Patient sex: M
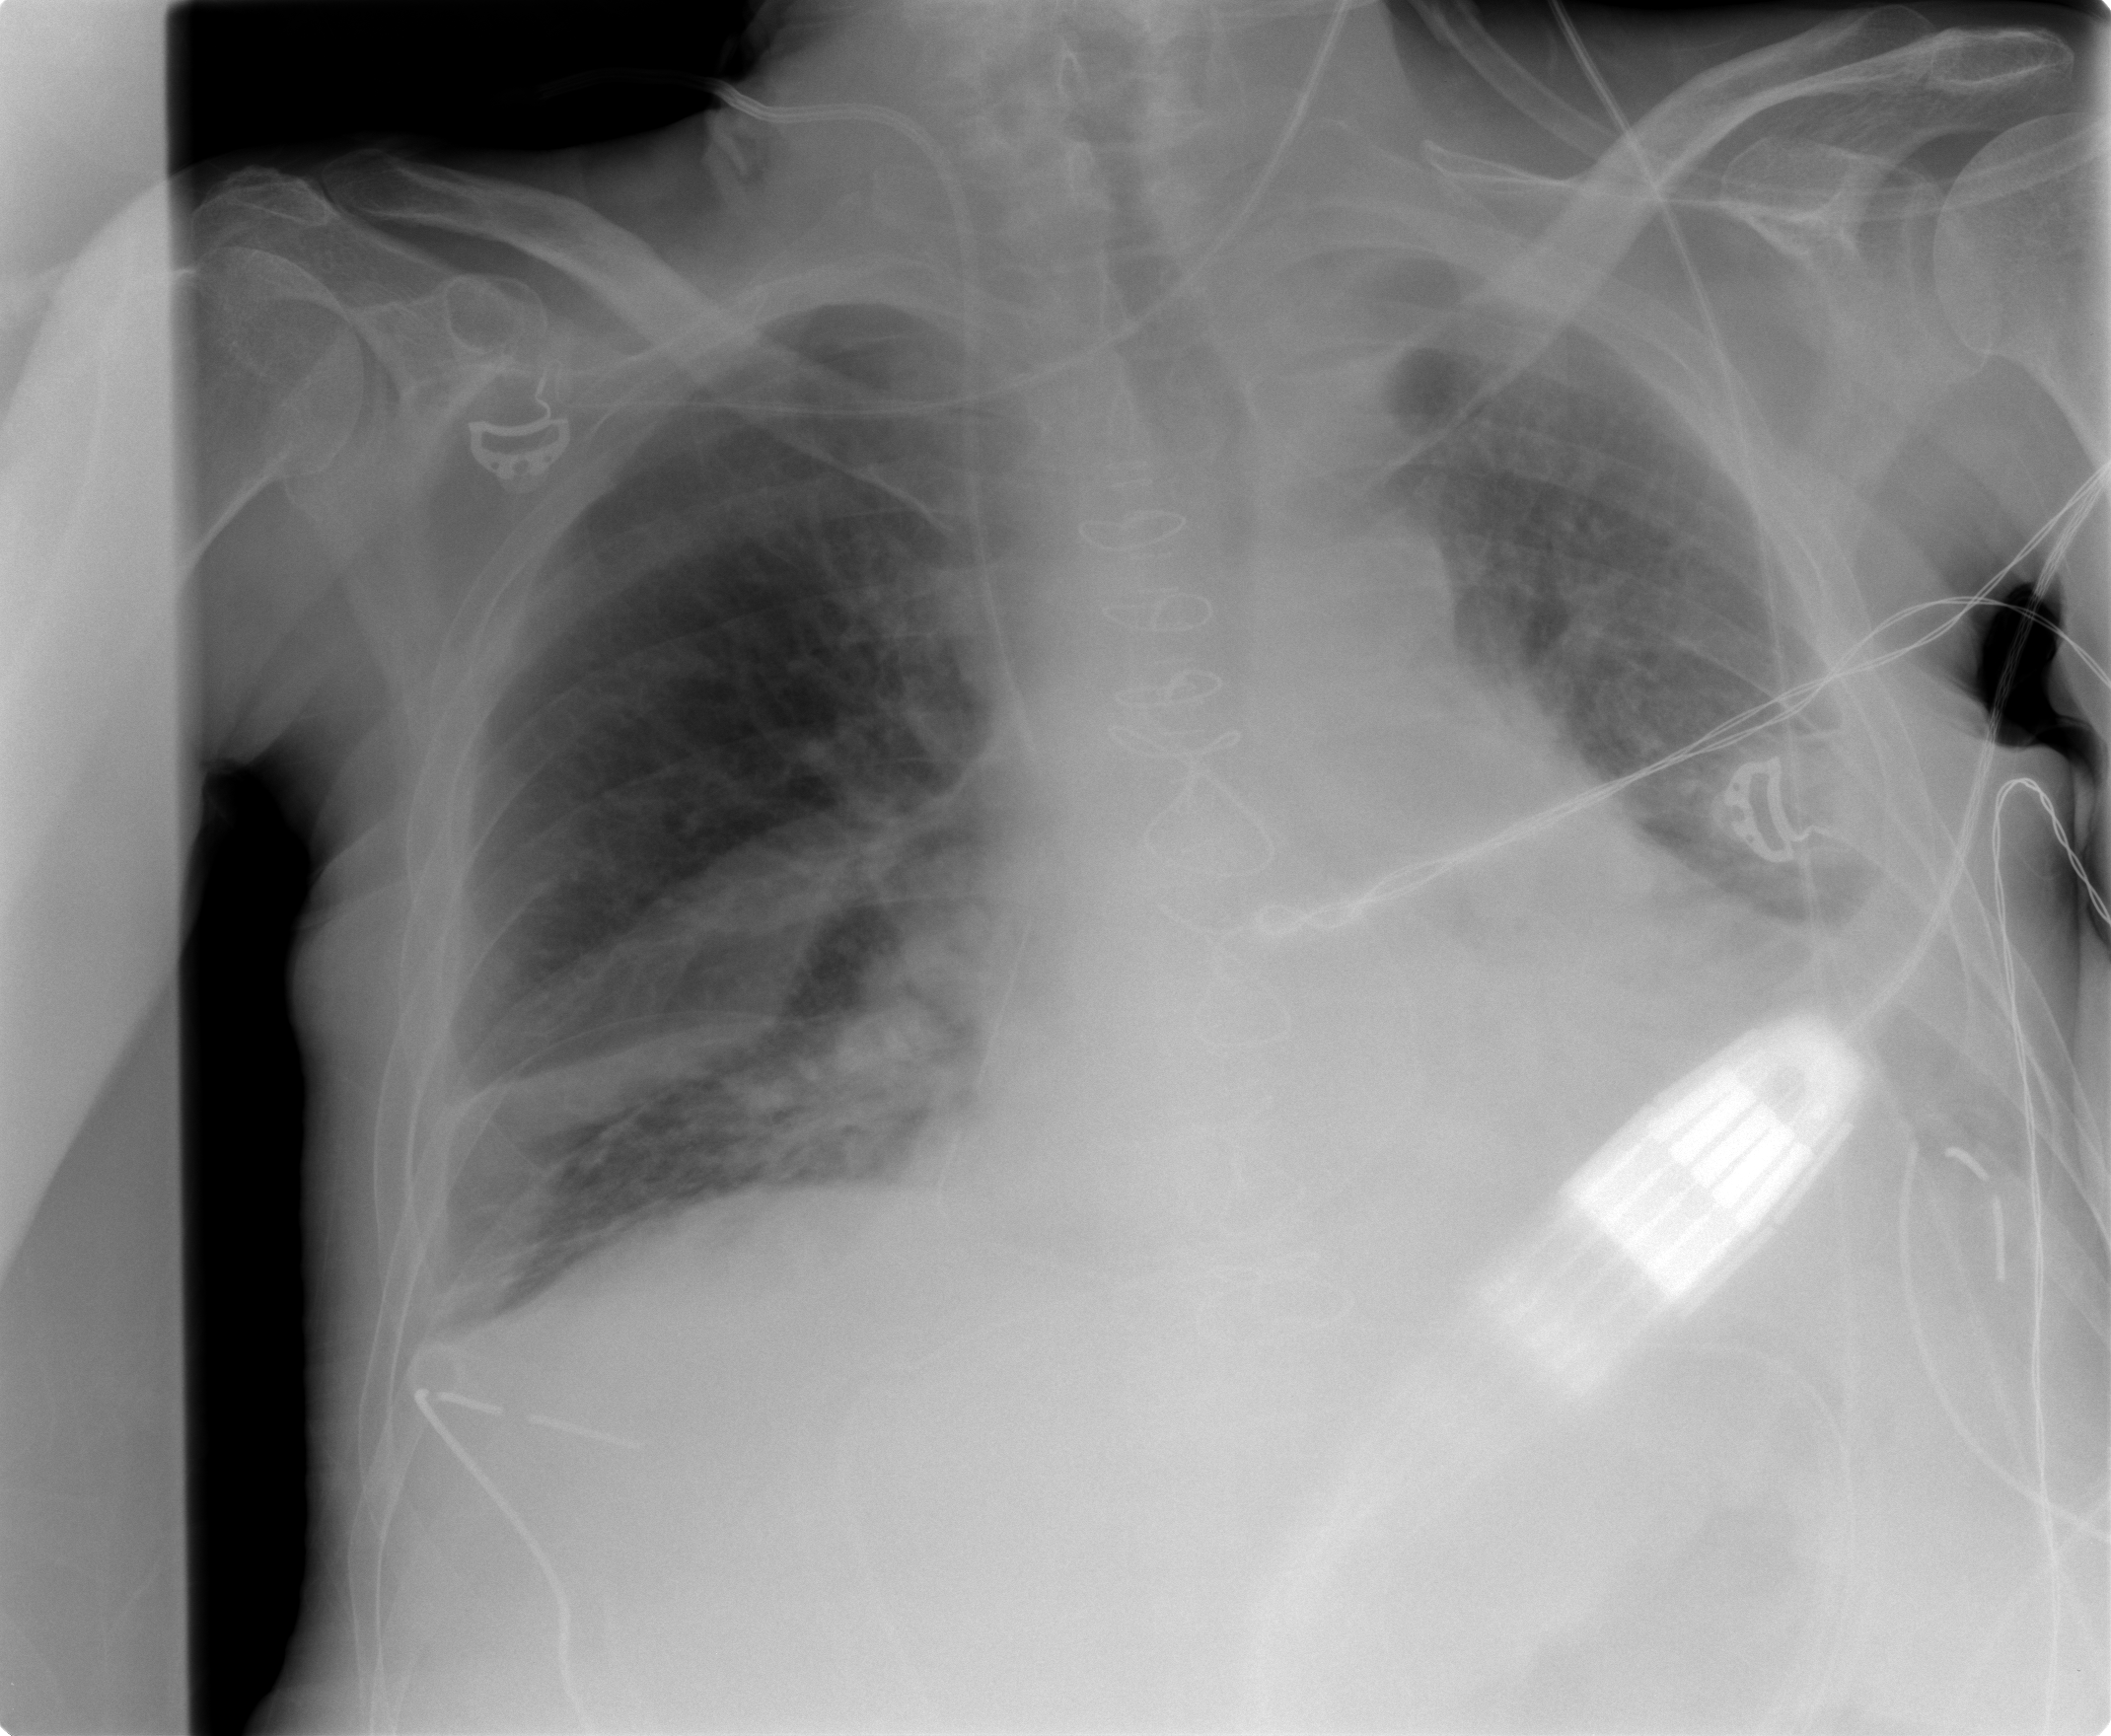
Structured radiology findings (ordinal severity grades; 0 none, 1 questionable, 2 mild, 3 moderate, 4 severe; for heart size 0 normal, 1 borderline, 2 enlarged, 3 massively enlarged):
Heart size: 2
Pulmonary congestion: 1
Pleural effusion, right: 2
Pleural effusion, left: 3
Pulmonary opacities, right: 2
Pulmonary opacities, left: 2
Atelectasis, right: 2
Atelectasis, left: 2